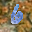
Label: 6